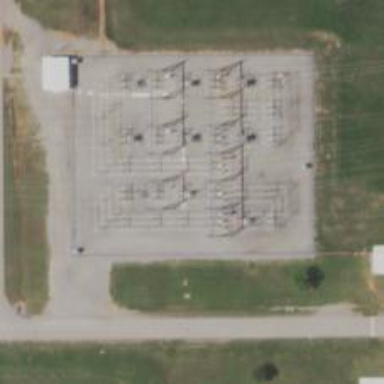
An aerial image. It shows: Switch for power supply.